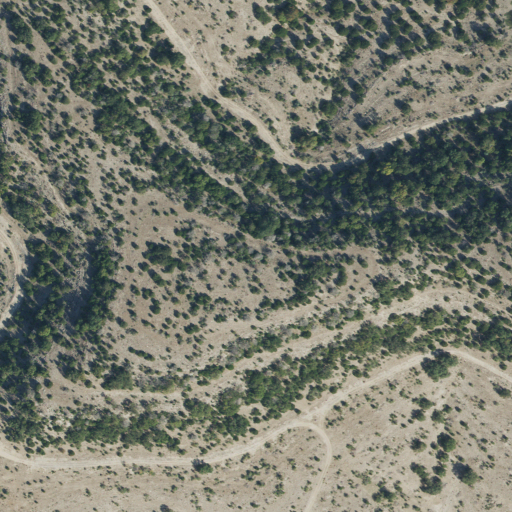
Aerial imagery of cliff(s) in Texas named Dummy Point containing only shrub